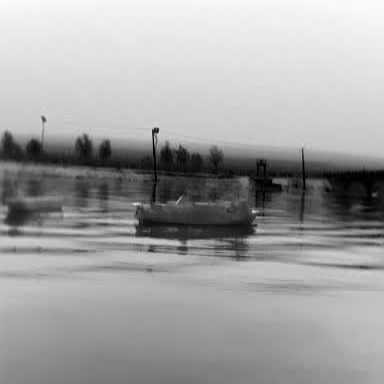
There are two objects shown in the infrared image, including a container_ship, and a liner.